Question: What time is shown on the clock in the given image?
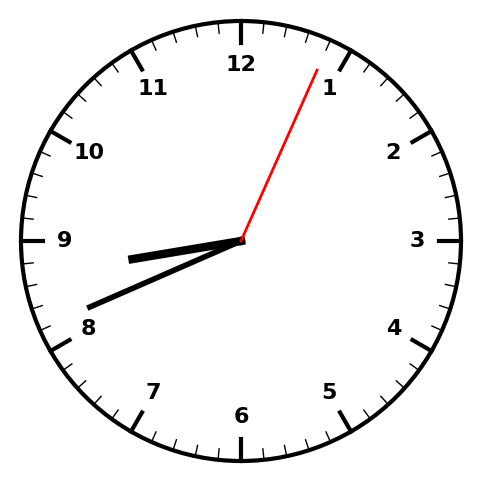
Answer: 08:41:04